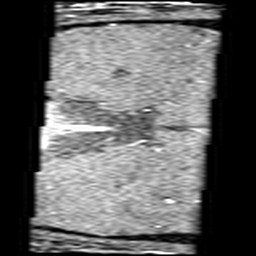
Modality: angio
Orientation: coronal
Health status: ill
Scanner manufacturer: siemens
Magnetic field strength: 3 T
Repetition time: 0.023 s
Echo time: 0.0042 s